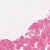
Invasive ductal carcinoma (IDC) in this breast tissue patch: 0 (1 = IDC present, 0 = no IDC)